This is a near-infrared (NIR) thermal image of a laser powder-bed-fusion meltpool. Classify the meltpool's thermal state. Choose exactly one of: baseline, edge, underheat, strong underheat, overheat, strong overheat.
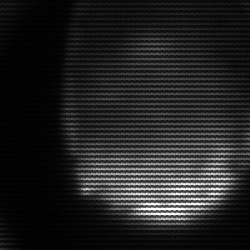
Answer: edge